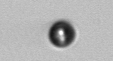
Label: bead